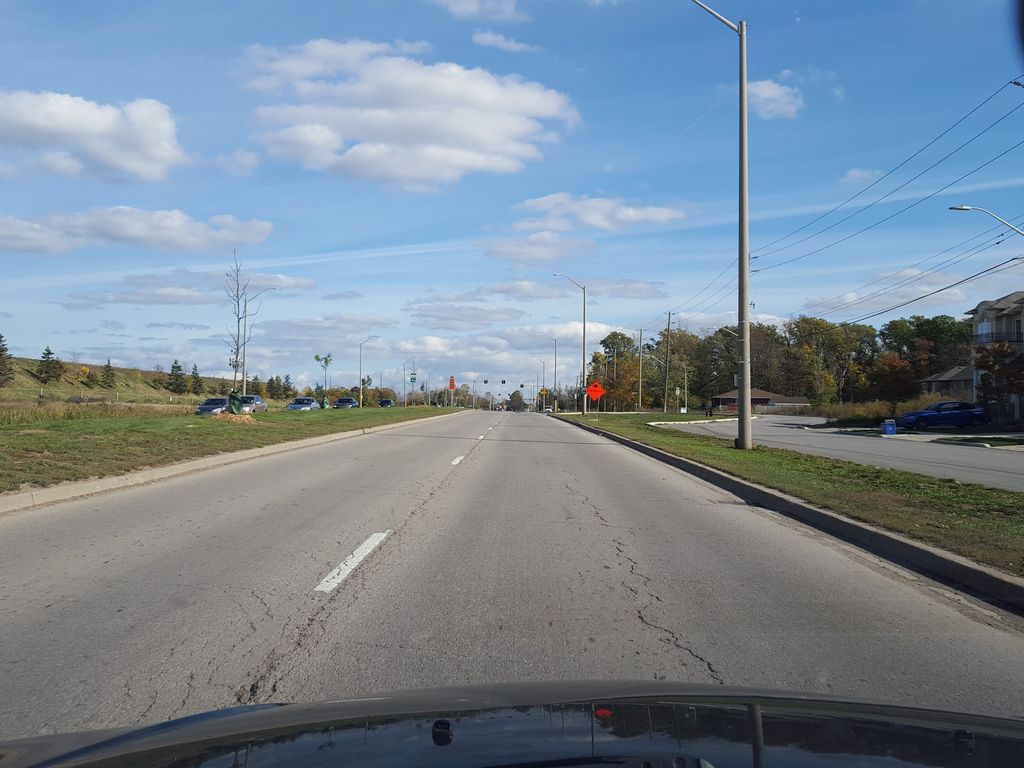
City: hamilton